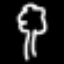
Label: palm tree